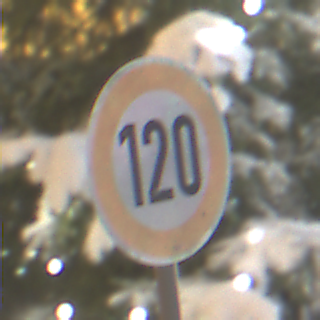
Verkehrszeichen: Geschwindigkeit120
Umgebung: Outdoor, Urban
Tageszeit: Night
Wetter: Overcast
Licht: Artificial
Jahreszeit: Winter
Kontrast: MediumContrast